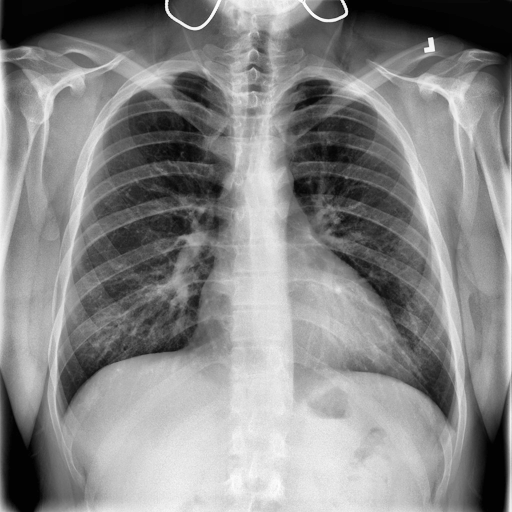
Finding: NORMAL